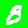
Digit: 8